Lunar surface albedo tile
Center latitude: -35.302
Center longitude: -29.36
Resolution (meters per pixel, mean): 130.66
Tile area (km^2): 16980.68
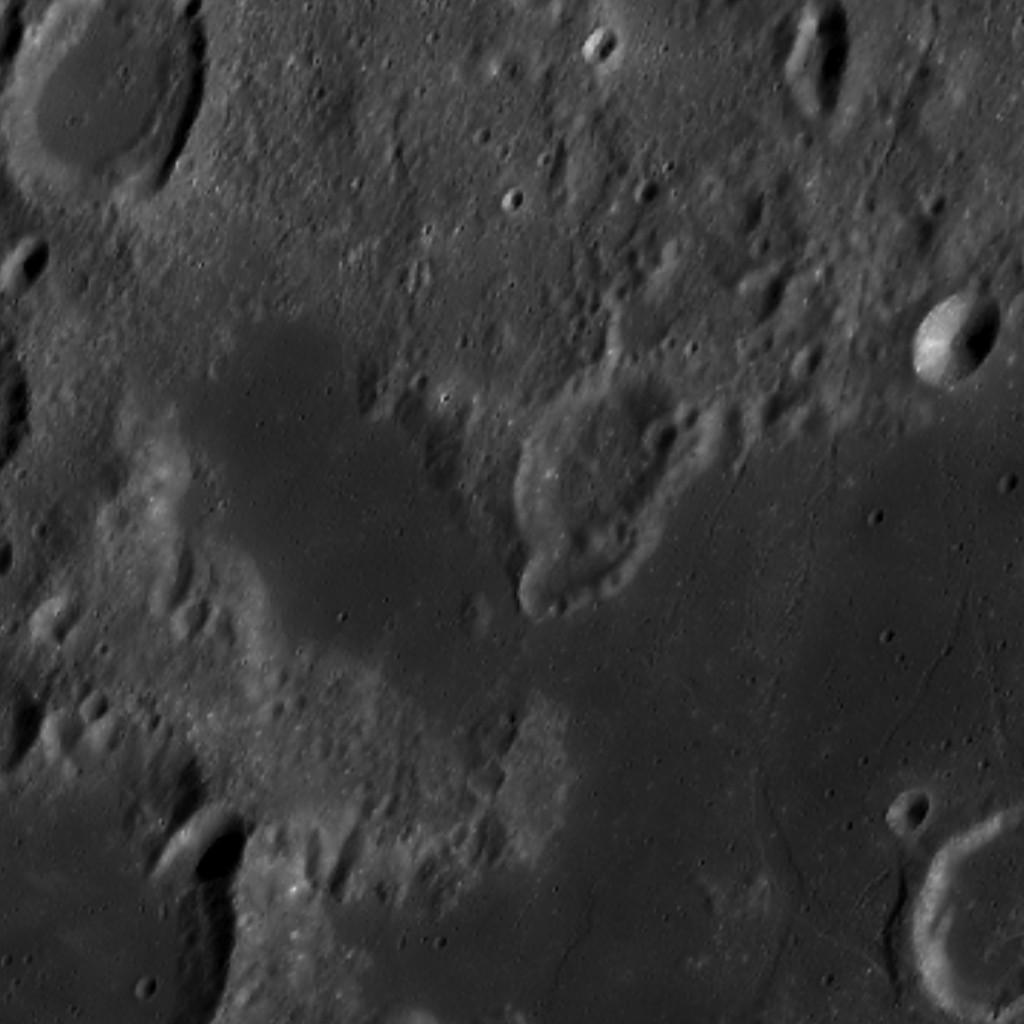